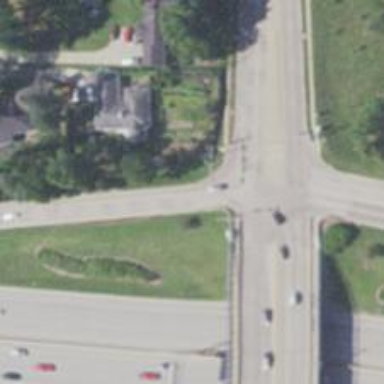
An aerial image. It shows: Marked crossing on footway.